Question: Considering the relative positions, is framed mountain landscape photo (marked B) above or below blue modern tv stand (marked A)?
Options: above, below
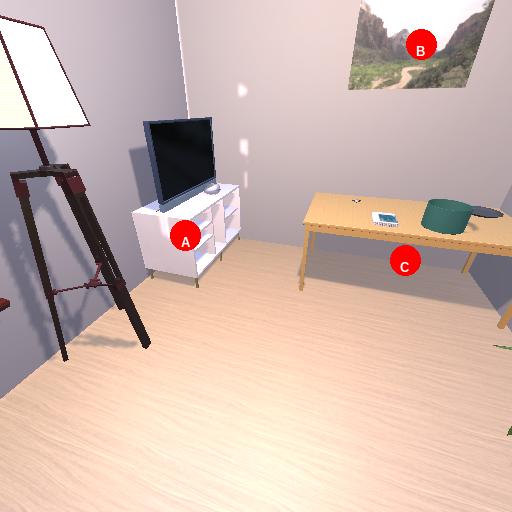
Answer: above